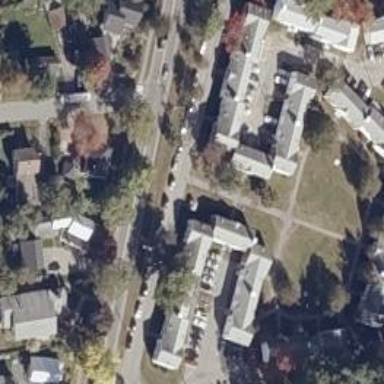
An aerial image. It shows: Dormitory building.